Question: I want to Create a [1 Player vs PC] Game with Threads.
we have 10*10 two Colors Shapes in our board like this :

> when the Player clicks on BLUE Circles , Their color turns into Gray.at the other side PC should turn all RED Rectangles into Gray.the WINNER is who all his/her own Shapes Earlier.
---
Code for The Player works fine but,
My Problem is in Implementing The PC side of the Game, as i read in this <URL> i should use SwingWorker to Implement Threading in GUI.
it's my first time using SwingWorkers and i don't know how it should be to works properly.
Here is my Codes :
'''
public class BubblePopGame {
public static final Color DEFAULT_COLOR1 = Color.BLUE;
public static final Color DEFAULT_COLOR2 = Color.RED;
public BubblePopGame() {
List<ShapeItem> shapes = new ArrayList<ShapeItem>();
int Total = 10;
for (int i = 1; i <= Total; i++) {
for (int j = 1; j <= Total; j++) {
if ((i + j) % 2 == 0) {
shapes.add(new ShapeItem(new Ellipse2D.Double(i * 25, j * 25, 20, 20),
DEFAULT_COLOR1));
} else {
shapes.add(new ShapeItem(new Rectangle2D.Double(i * 25, j * 25, 20, 20),
DEFAULT_COLOR2));
}
}
}
JFrame frame = new JFrame("Bubble Pop Quest!!");
frame.setDefaultCloseOperation(JFrame.EXIT_ON_CLOSE);
ShapesPanel panel = new ShapesPanel(shapes);
frame.add(panel);
frame.setLocationByPlatform(true);
frame.pack();
frame.setVisible(true);
}
public static void main(String[] args) {
SwingUtilities.invokeLater(new Runnable() {
public void run() {
new BubblePopGame();
}
});
}
'''
}
'''
public class ShapeItem {
private Shape shape;
private Color color;
public ShapeItem(Shape shape, Color color) {
super();
this.shape = shape;
this.color = color;
}
public Shape getShape() {
return shape;
}
public void setShape(Shape shape) {
this.shape = shape;
}
public Color getColor() {
return color;
}
public void setColor(Color color) {
this.color = color;
}
'''
}
'''
public class ShapesPanel extends JPanel {
private List<ShapeItem> shapes;
private Random rand = new Random();
private SwingWorker<Boolean, Integer> worker;
public ShapesPanel(List<ShapeItem> shapesList) {
this.shapes = shapesList;
worker = new SwingWorker<Boolean, Integer>() {
@Override
protected Boolean doInBackground() throws Exception {
while (true) {
Thread.sleep(200);
int dim = rand.nextInt(300);
publish(dim);
return true;
}
}
@Override
protected void done() {
Boolean Status;
try {
Status = get();
System.out.println(Status);
super.done(); //To change body of generated methods, choose Tools | Templates.
} catch (InterruptedException ex) {
Logger.getLogger(ShapesPanel.class.getName()).log(Level.SEVERE, null, ex);
} catch (ExecutionException ex) {
Logger.getLogger(ShapesPanel.class.getName()).log(Level.SEVERE, null, ex);
}
}
@Override
protected void process(List<Integer> chunks) {
int mostRecentValue = chunks.get(chunks.size()-1);
System.out.println(mostRecentValue);
Color color2 = Color.LIGHT_GRAY;
ShapeItem tmpShape = shapes.get(mostRecentValue);
if(tmpShape.getColor()==Color.RED){
tmpShape.setColor(color2);
}
repaint();
}
};
worker.execute ();
addMouseListener(new MouseAdapter() {
@Override
public void mouseClicked(MouseEvent e) {
Color color1 = Color.LIGHT_GRAY;
for (ShapeItem item : shapes) {
if (item.getColor() == Color.BLUE) {
if (item.getShape().contains(e.getPoint())) {
item.setColor(color1);
}
}
}
repaint();
}
});
}
@Override
protected void paintComponent(Graphics g) {
super.paintComponent(g);
Graphics2D g2 = (Graphics2D) g.create();
for (ShapeItem item : shapes) {
g2.setColor(item.getColor());
g2.fill(item.getShape());
}
g2.dispose();
}
@Override
public Dimension getPreferredSize() {
return new Dimension(300, 300);
}
private Color getRandomColor() {
return new Color(rand.nextFloat(), rand.nextFloat(),
rand.nextFloat());
}
'''
}
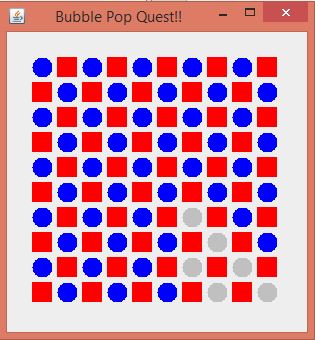
Answer: If I understood your code correctly, you are making a game where the human player has to click as fast as possible on all of his shapes while the PC is randomly clicking on shapes as well. The first one to clear all of his shapes win.
If that is correct, you probably want to adjust your 'SwingWorker' to
- 'return'- 'SwingWorker'- 'get''done''SwingWorker'- 'process''process''publish''process'